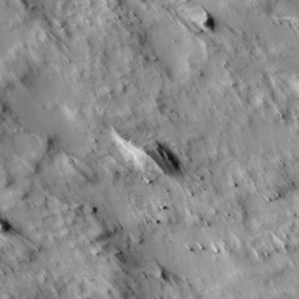
Label: non_frost